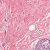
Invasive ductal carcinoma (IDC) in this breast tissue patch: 0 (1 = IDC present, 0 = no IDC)